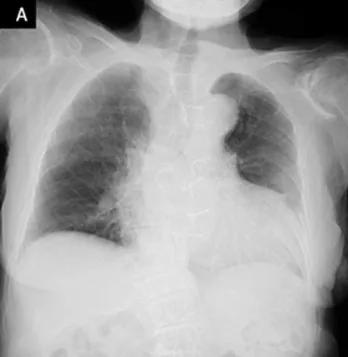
Chest radiograph at 1-month follow-up examination (no recurrence is observed).
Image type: radiology (x_ray)